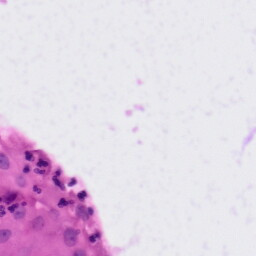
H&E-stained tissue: Tonsil